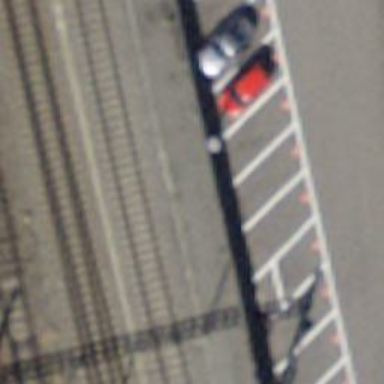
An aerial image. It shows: Car sharing facility.